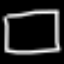
Label: square